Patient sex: M
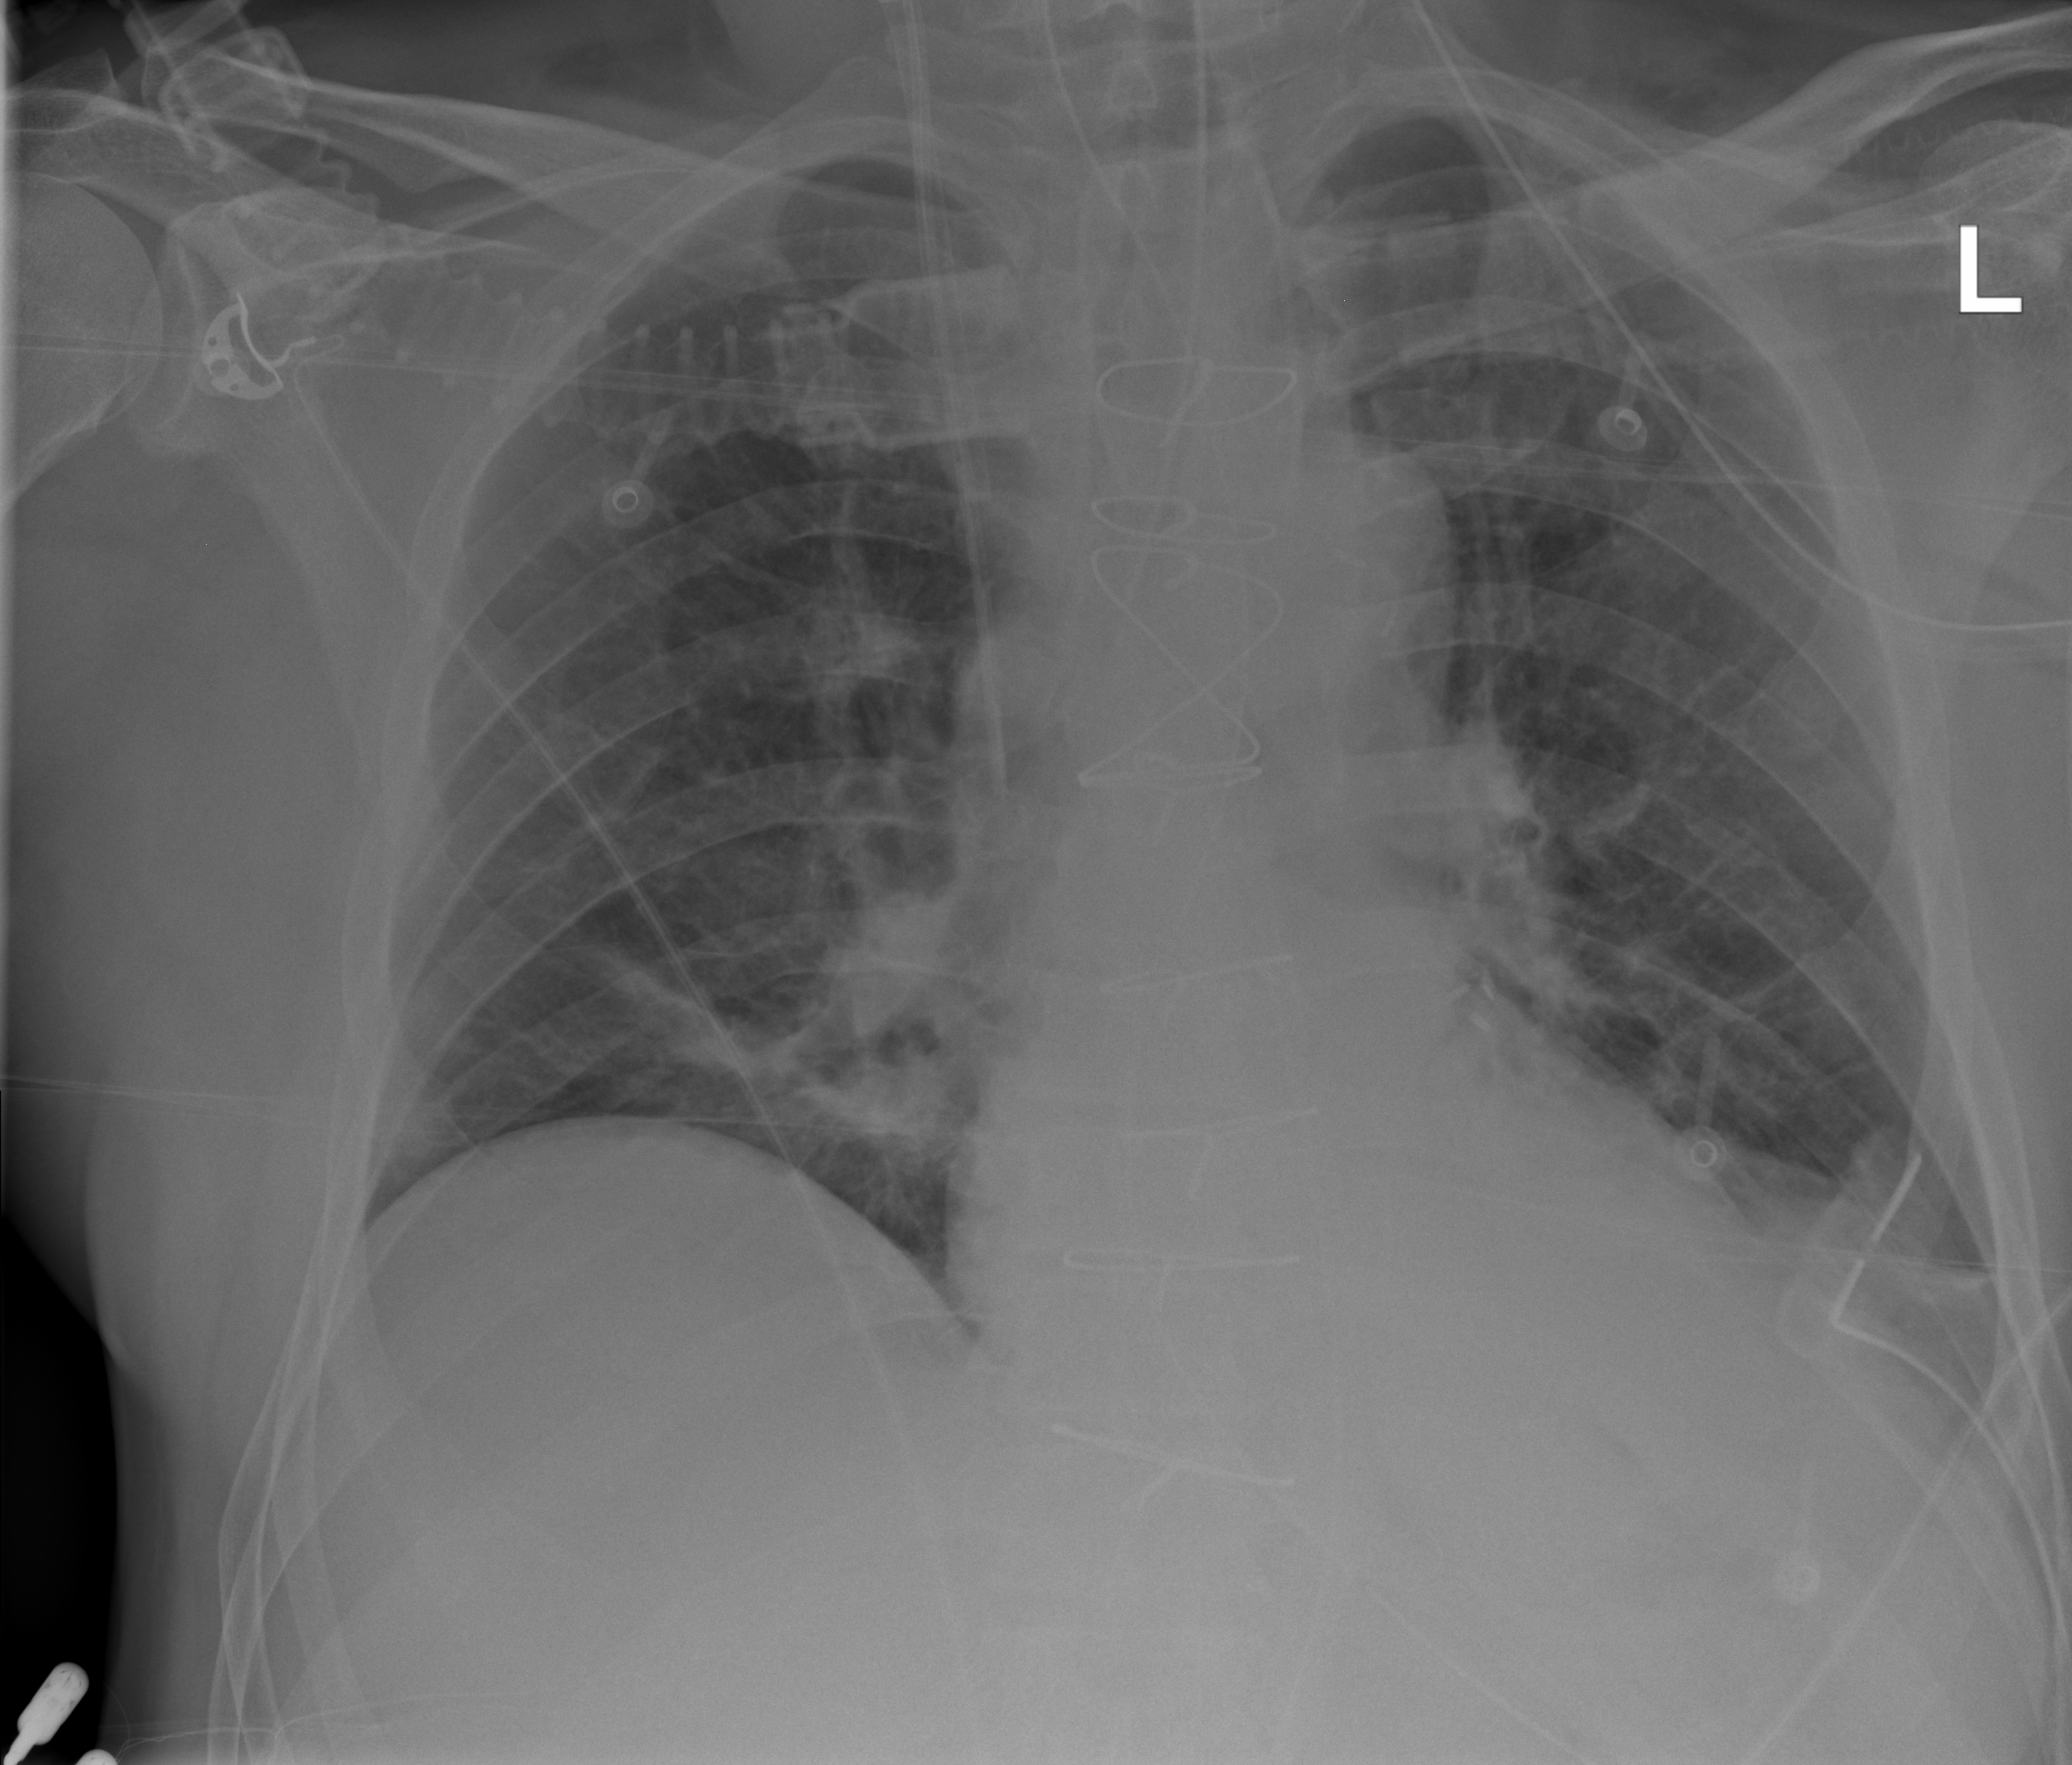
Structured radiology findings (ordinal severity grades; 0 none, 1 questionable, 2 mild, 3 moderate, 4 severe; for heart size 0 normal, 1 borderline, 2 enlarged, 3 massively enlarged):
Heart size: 0
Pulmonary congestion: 1
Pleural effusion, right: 0
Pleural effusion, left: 0
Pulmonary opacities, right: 1
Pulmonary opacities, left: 0
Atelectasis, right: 2
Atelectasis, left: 2